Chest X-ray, PA view. Patient: 54 years old, sex F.
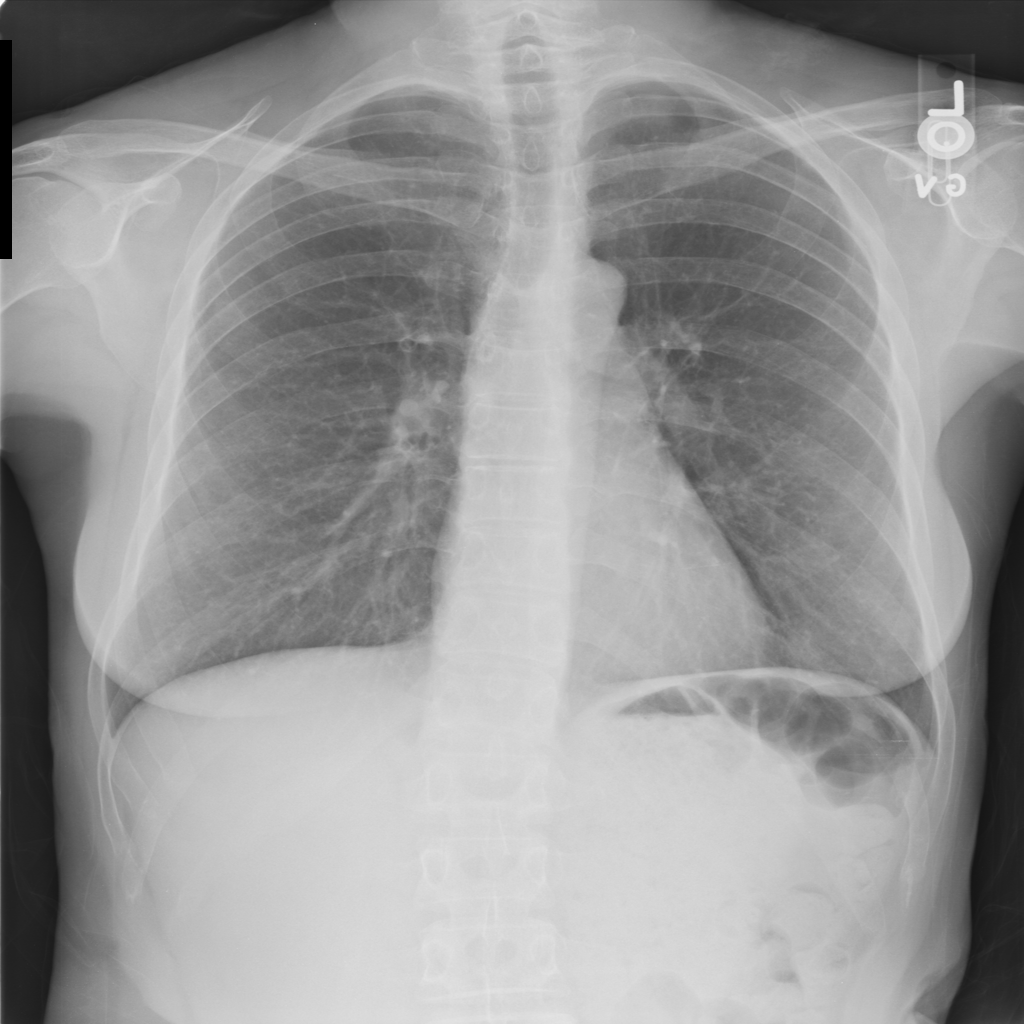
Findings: No Finding